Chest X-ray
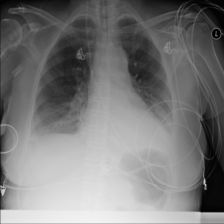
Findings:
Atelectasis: positive
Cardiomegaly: negative
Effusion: negative
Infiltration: negative
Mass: negative
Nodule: negative
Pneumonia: negative
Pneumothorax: negative
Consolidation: negative
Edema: negative
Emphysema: negative
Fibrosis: negative
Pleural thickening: negative
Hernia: negative